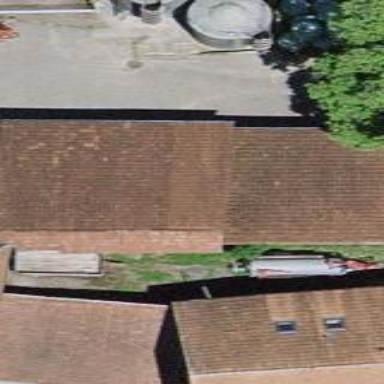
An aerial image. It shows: Rural barn.